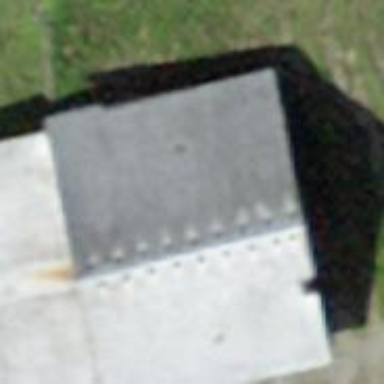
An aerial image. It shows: Farm building.